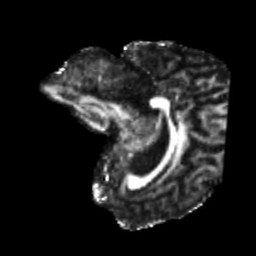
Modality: FA
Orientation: sagittal
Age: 36
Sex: female
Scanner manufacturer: siemens
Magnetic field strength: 3 T
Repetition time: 5.25 s
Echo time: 0.08 s